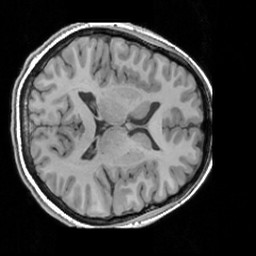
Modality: T1w
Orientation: axial
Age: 20
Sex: female
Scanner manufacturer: siemens
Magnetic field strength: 3 T
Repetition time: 1.63 s
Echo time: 0.00311 s